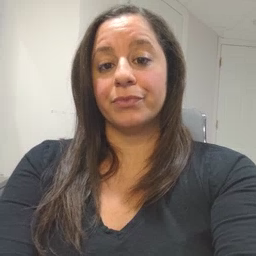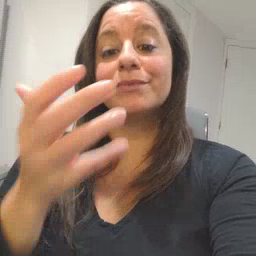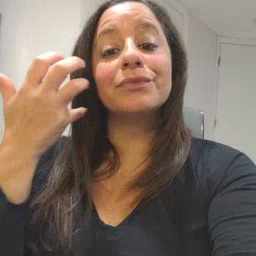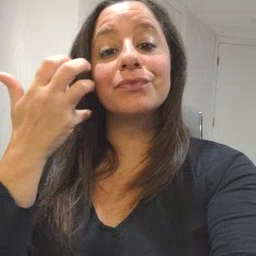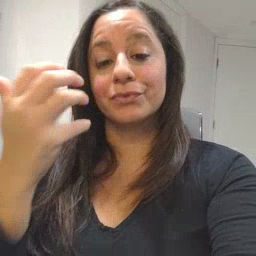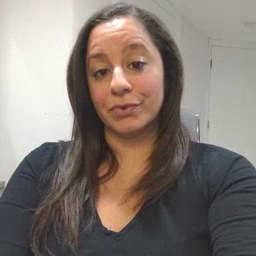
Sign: tiger